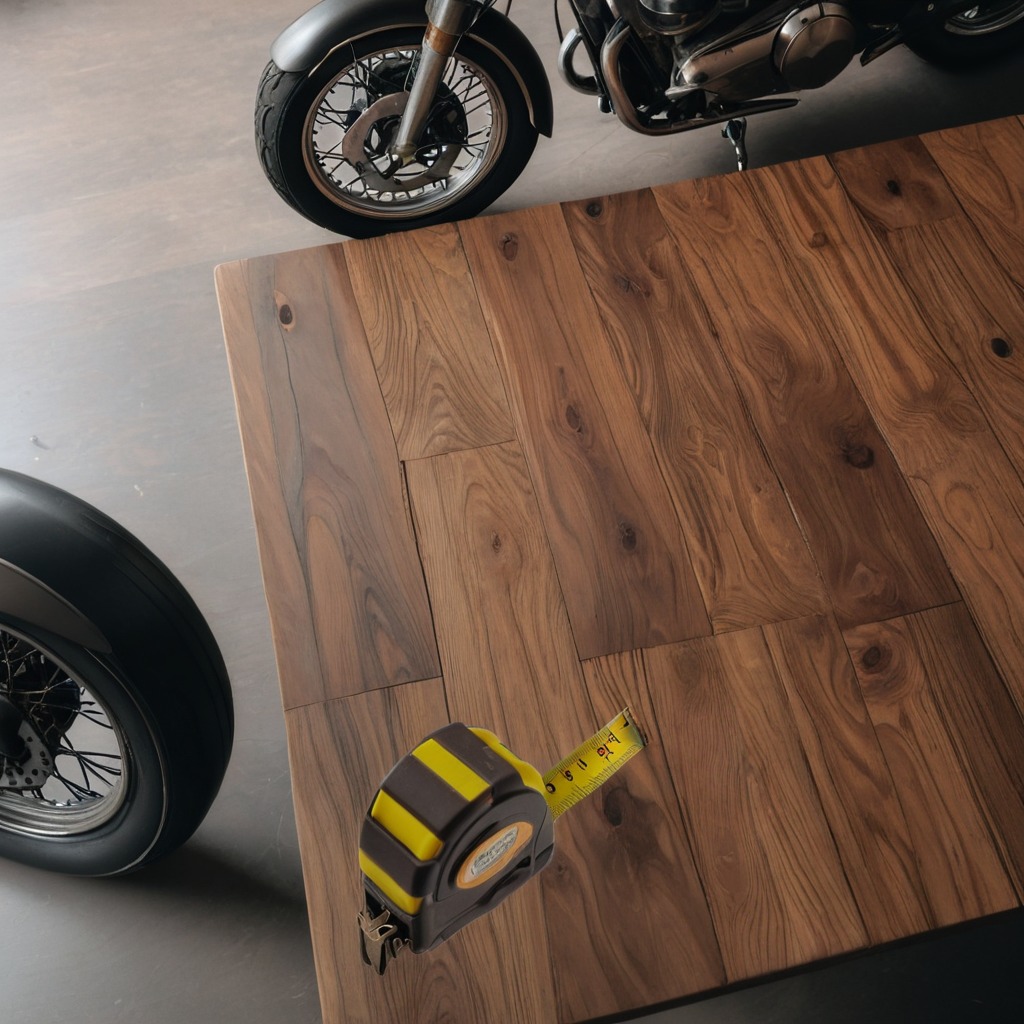
A measuring tape is lying on an oil-spilled wooden table in a vintage motorcycle garage.